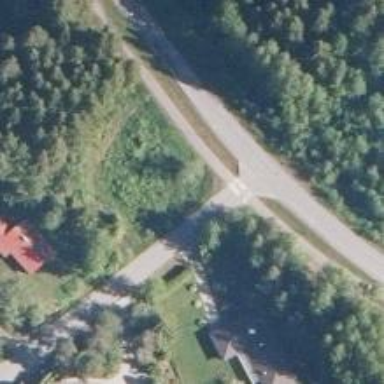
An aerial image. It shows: Marked crossing on the road.